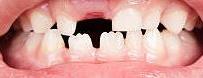
Condition: hypodontia